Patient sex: M
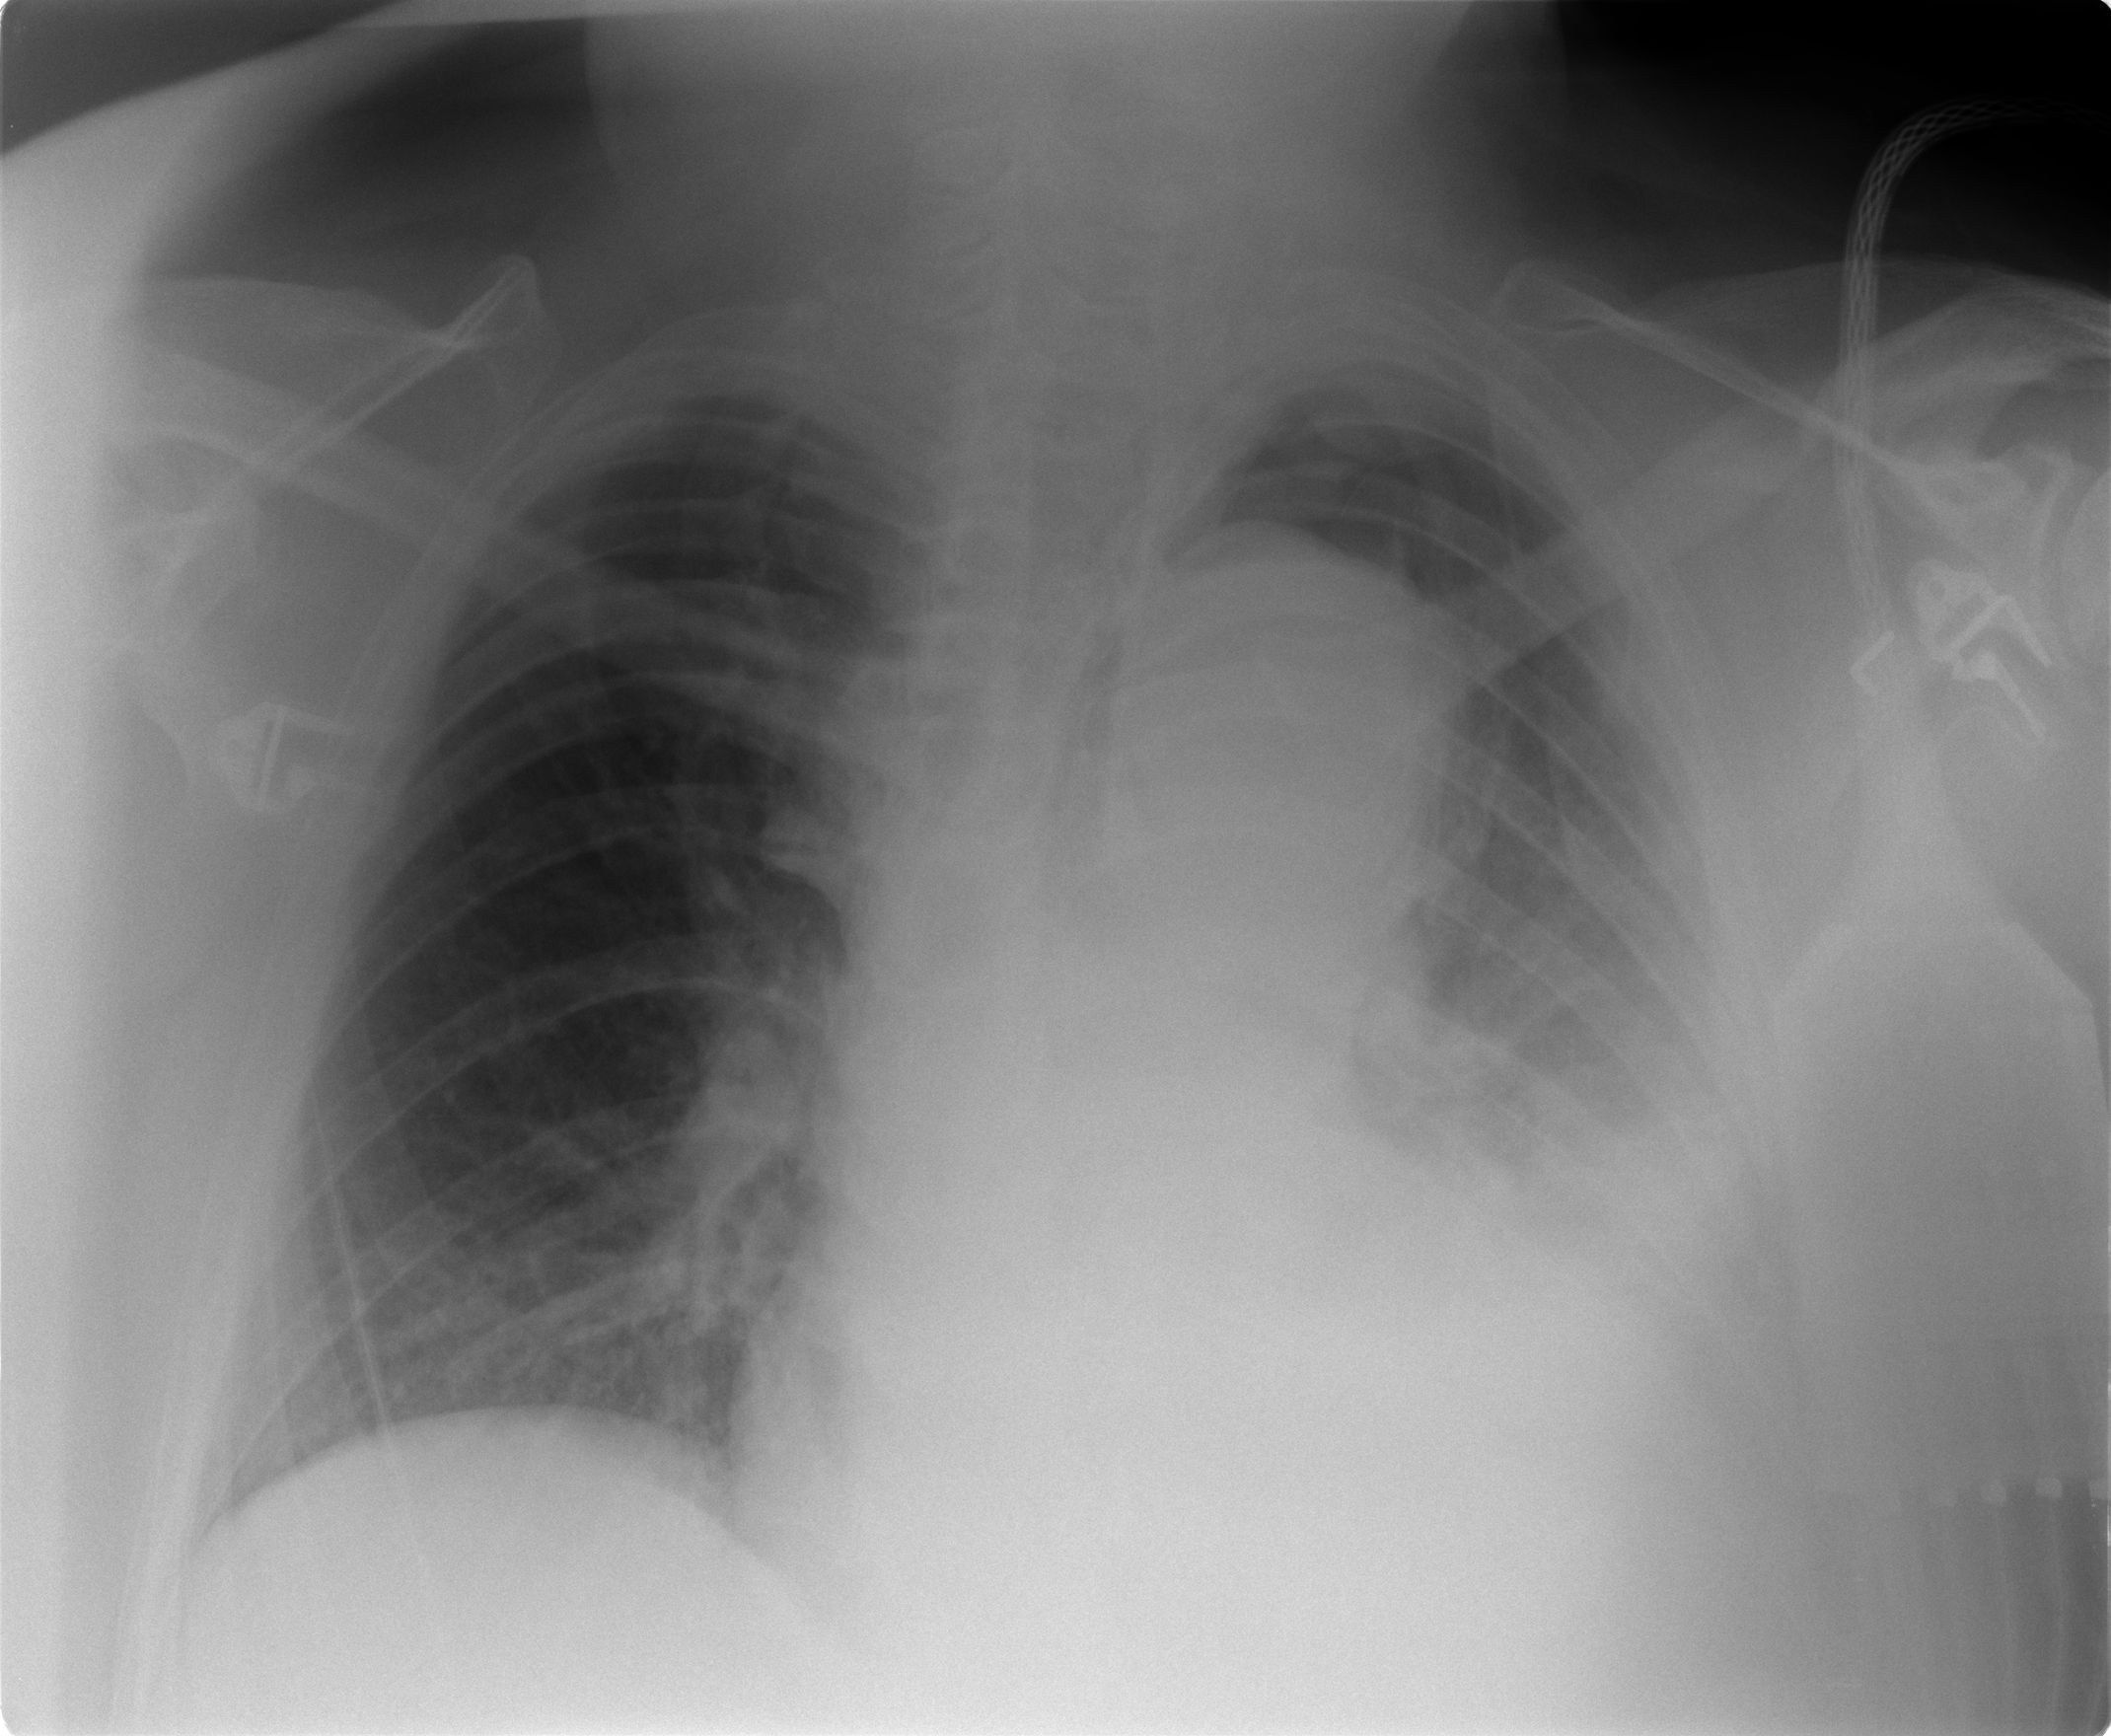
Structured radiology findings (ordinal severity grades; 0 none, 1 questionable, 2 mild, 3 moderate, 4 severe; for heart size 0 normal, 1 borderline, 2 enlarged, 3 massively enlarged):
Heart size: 0
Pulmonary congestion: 2
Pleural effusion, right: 0
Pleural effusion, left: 3
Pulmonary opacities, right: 0
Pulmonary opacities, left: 0
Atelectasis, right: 0
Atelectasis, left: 2